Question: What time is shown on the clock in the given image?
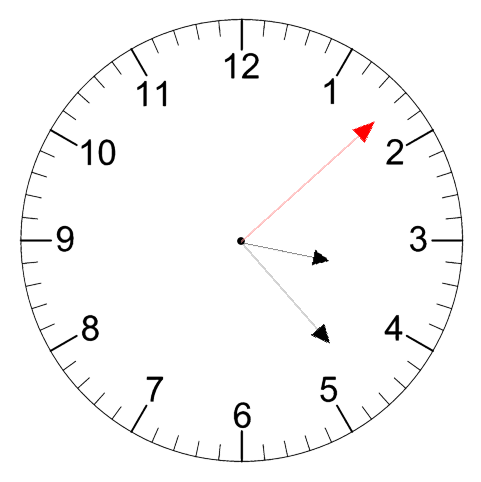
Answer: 03:23:08